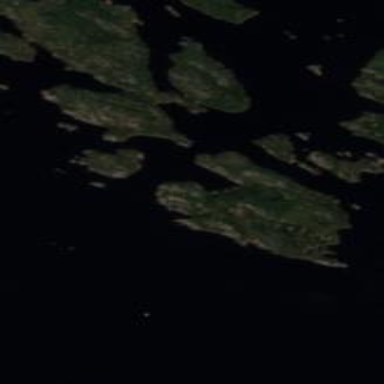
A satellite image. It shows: Islet.